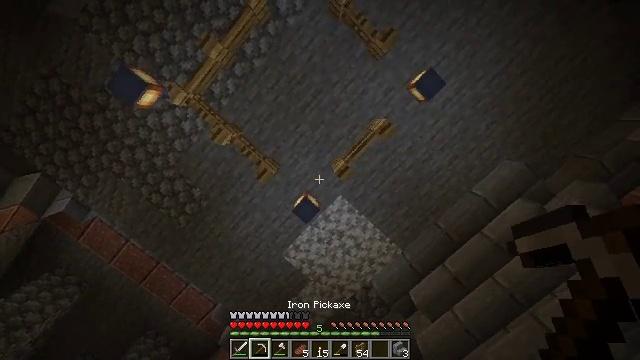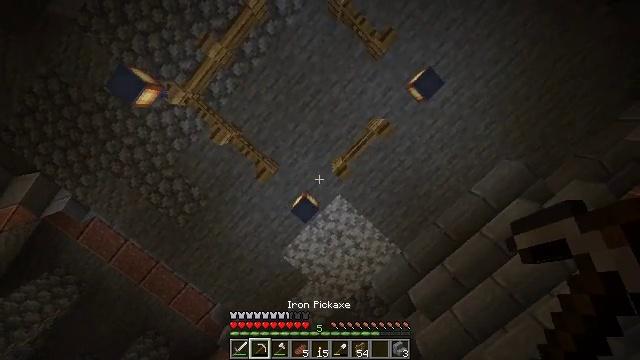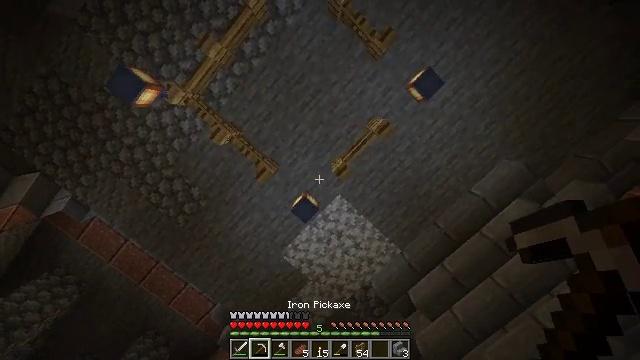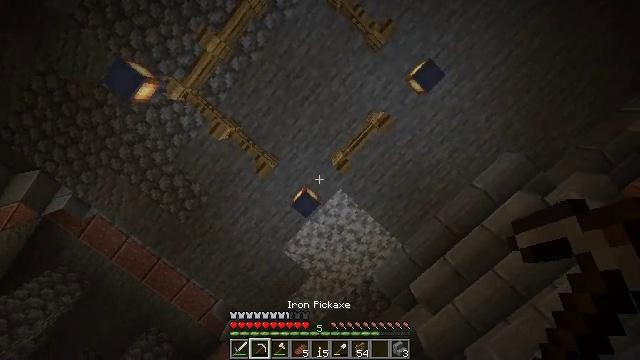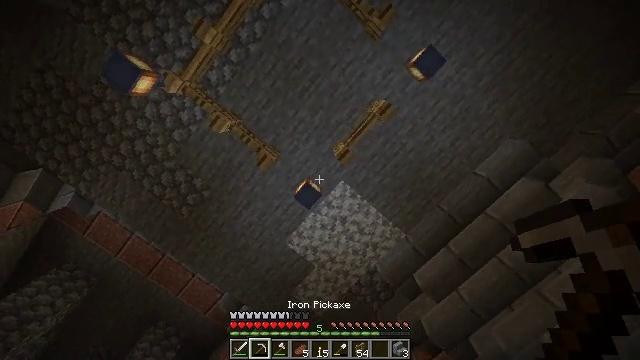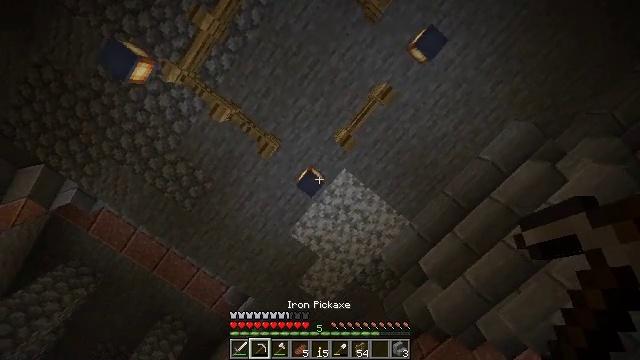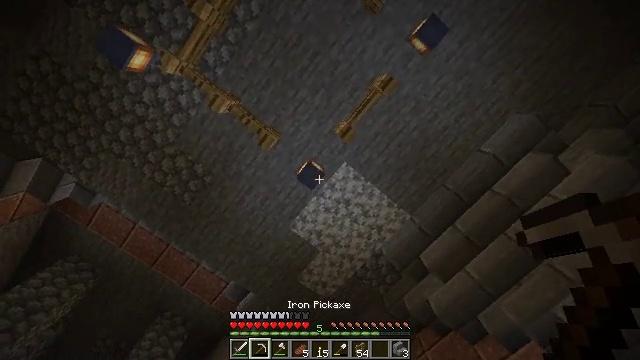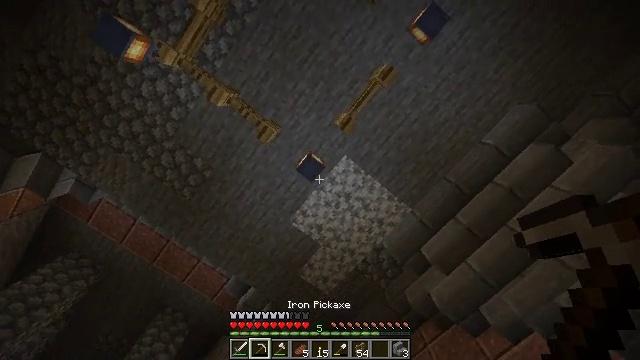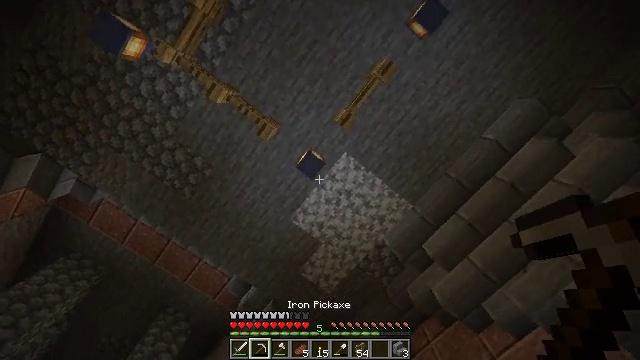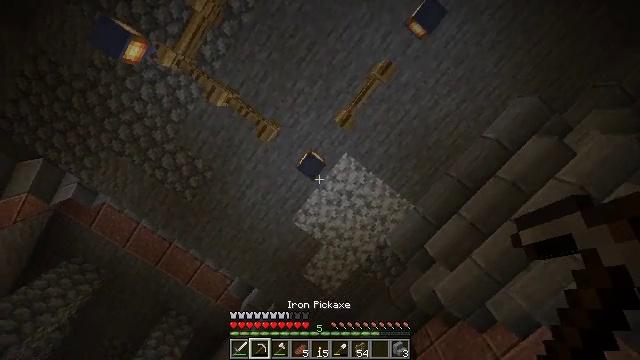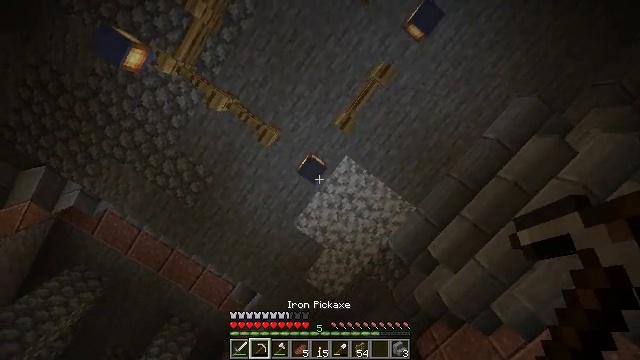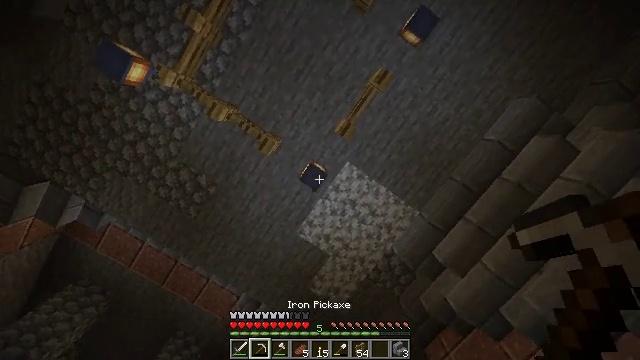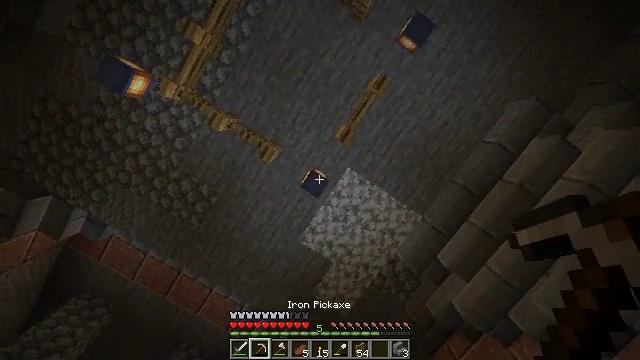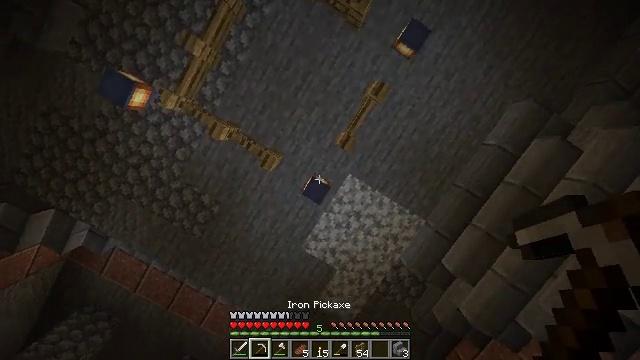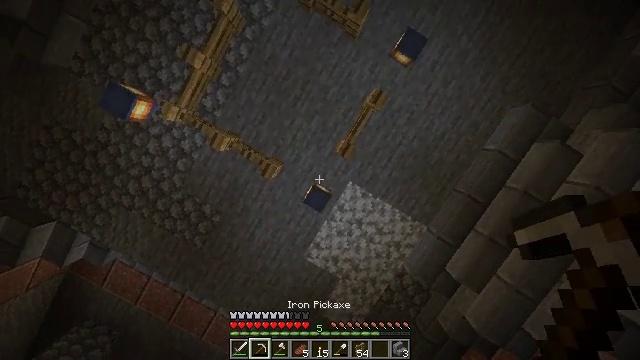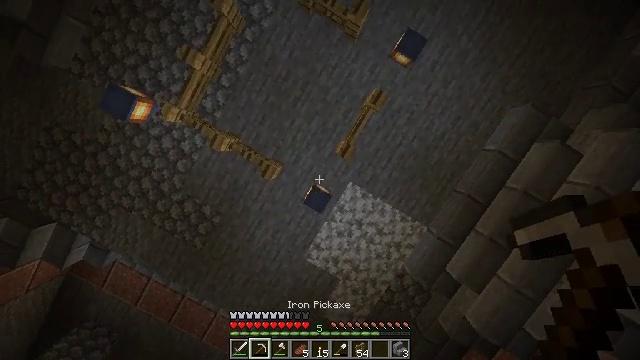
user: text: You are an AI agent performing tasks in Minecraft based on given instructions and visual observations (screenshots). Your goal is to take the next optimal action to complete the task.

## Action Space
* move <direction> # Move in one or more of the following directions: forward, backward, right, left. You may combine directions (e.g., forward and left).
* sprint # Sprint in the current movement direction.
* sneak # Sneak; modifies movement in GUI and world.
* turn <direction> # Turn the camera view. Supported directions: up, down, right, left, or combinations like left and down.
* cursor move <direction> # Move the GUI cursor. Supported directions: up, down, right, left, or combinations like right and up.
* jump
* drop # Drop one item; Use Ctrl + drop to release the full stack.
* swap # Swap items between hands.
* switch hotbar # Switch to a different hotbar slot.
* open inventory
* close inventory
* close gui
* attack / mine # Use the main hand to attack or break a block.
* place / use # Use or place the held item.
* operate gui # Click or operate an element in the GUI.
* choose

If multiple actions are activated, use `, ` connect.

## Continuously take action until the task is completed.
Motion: motion action
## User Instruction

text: Left-click to mine the lantern.
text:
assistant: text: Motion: no_op
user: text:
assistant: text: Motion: no_op
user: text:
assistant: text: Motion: move forward
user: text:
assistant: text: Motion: move forward, turn left and down
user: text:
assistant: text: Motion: move forward, turn left
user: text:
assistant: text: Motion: no_op
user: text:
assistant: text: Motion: no_op
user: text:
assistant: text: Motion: no_op
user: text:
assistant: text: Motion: no_op
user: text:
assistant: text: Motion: turn left
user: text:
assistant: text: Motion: turn left and up
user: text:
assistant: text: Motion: turn left and up
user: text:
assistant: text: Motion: turn left and up
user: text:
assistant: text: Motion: turn left and up
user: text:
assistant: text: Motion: no_op
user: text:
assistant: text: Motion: attack / mine
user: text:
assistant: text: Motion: attack / mine
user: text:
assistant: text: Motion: attack / mine
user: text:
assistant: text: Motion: attack / mine
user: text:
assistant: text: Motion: turn down, attack / mine
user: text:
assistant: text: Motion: turn down, attack / mine
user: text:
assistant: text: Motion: attack / mine
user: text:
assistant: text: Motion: attack / mine
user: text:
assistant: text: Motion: attack / mine
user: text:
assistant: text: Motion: attack / mine
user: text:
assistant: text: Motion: attack / mine
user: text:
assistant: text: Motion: attack / mine
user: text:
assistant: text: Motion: attack / mine
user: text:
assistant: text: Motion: attack / mine
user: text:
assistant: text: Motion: attack / mine